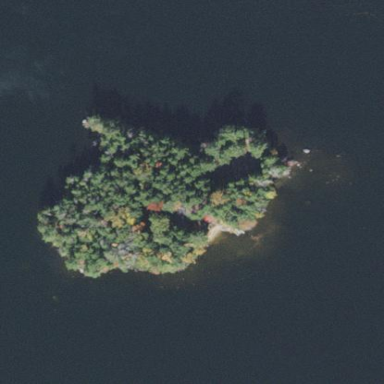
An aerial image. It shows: Islet.